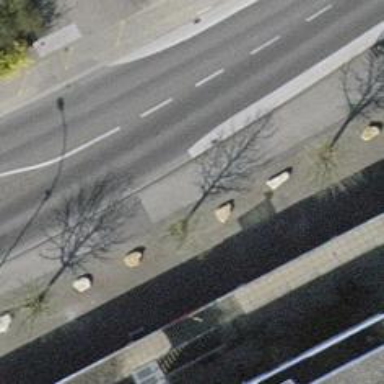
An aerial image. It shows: Block barrier.